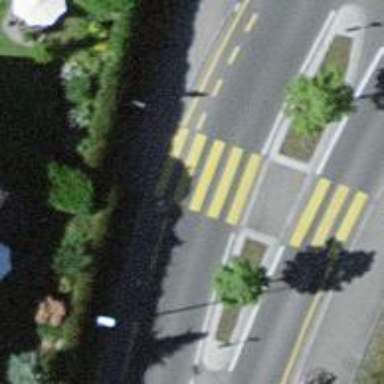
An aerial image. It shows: Sidewalk along the footway.